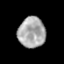
Tissue: prostate
Cell type: T cells
Senescence score: 0.3495
Nuclear area (px): 814
Mean DAPI intensity: 168.851